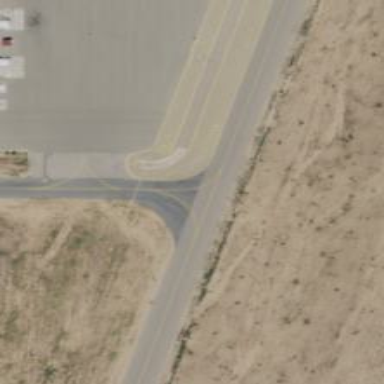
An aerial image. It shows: View of taxiway at the airport.